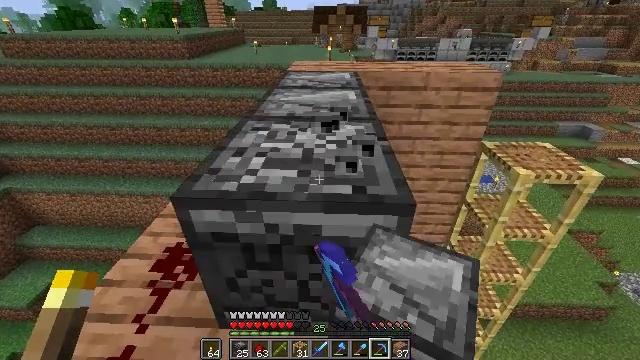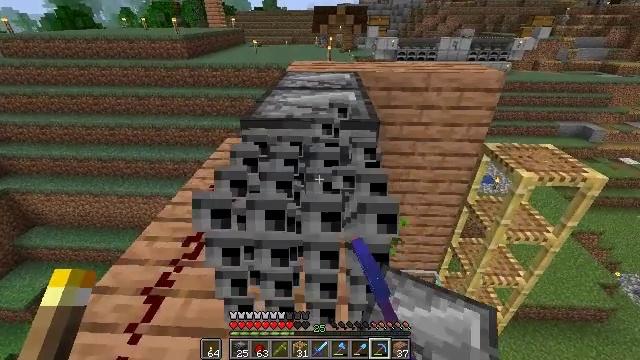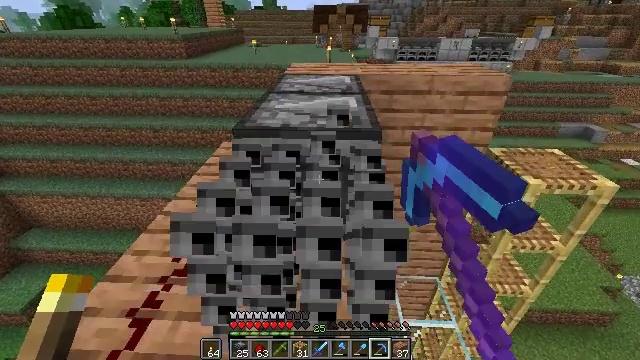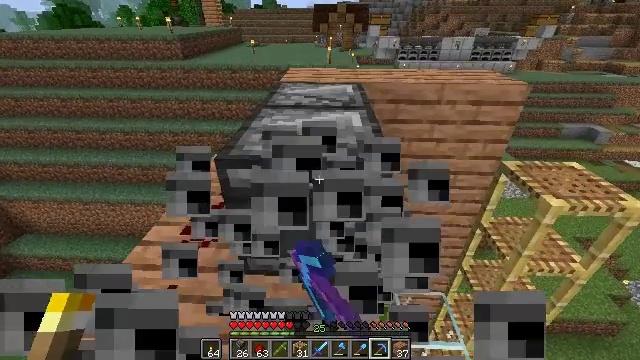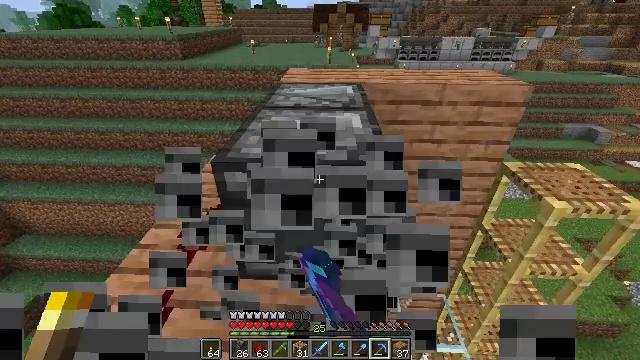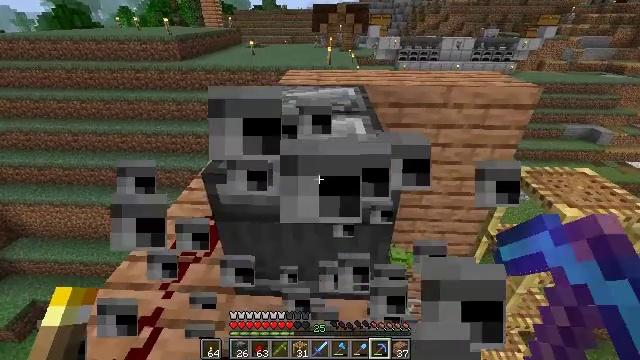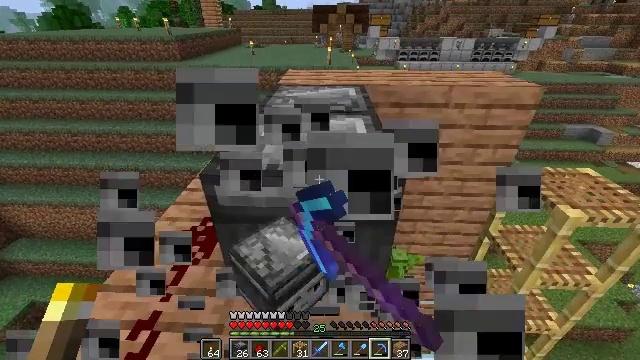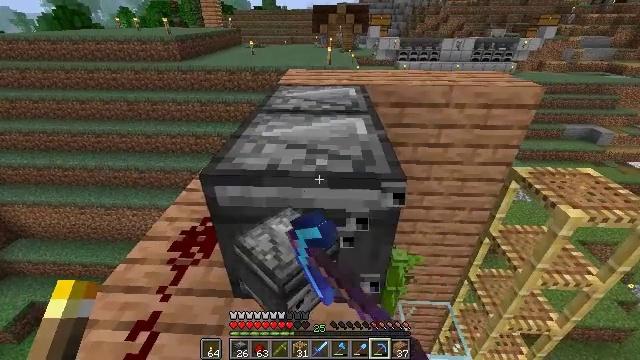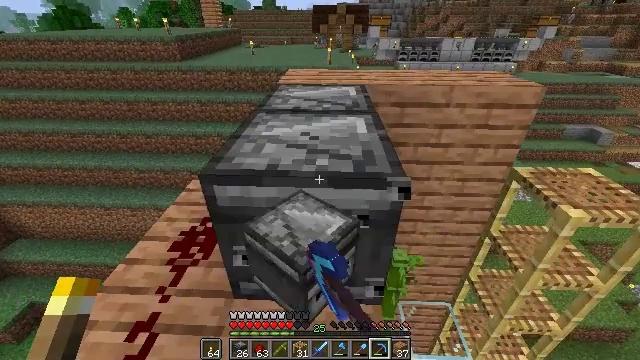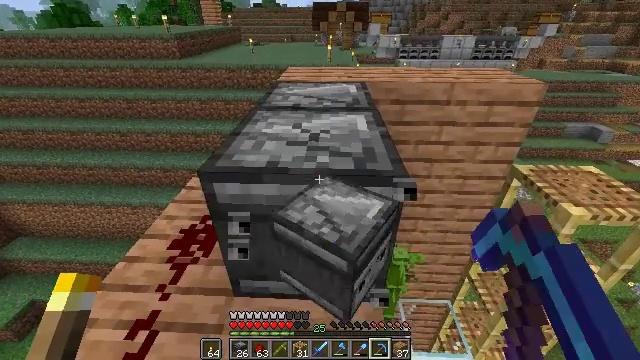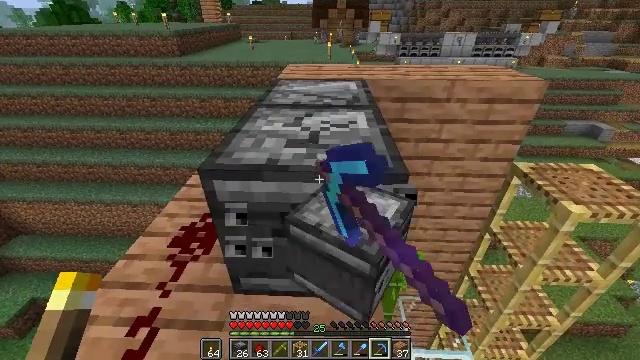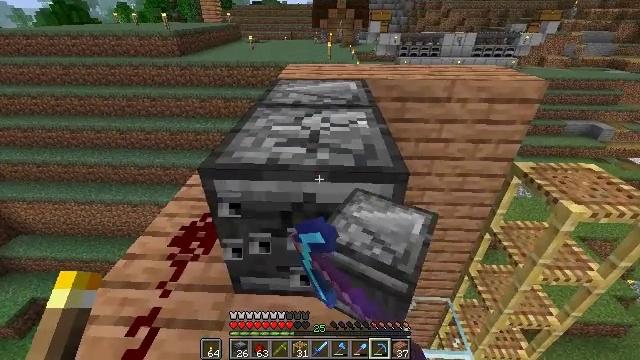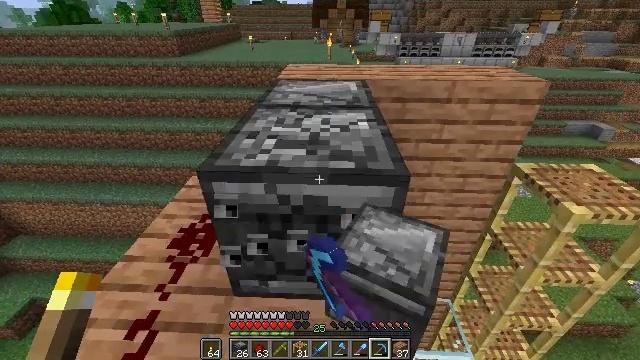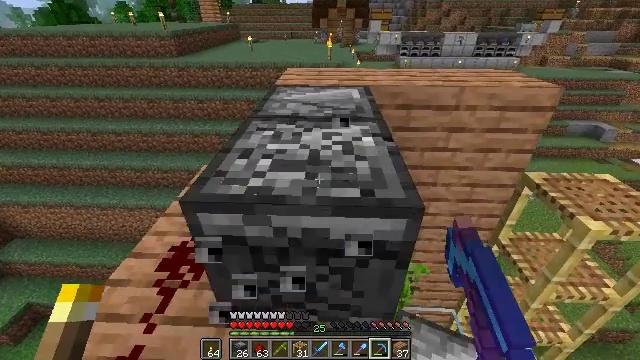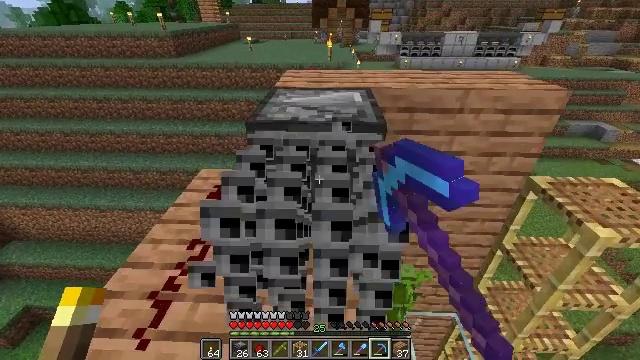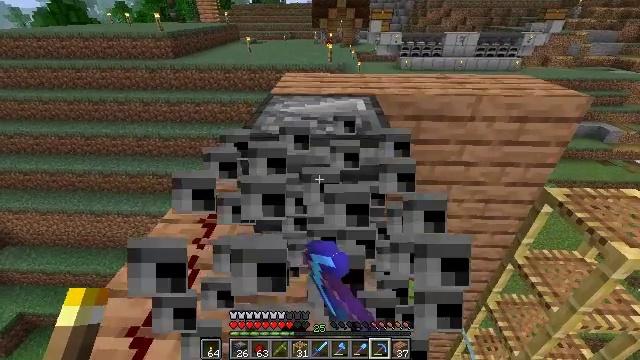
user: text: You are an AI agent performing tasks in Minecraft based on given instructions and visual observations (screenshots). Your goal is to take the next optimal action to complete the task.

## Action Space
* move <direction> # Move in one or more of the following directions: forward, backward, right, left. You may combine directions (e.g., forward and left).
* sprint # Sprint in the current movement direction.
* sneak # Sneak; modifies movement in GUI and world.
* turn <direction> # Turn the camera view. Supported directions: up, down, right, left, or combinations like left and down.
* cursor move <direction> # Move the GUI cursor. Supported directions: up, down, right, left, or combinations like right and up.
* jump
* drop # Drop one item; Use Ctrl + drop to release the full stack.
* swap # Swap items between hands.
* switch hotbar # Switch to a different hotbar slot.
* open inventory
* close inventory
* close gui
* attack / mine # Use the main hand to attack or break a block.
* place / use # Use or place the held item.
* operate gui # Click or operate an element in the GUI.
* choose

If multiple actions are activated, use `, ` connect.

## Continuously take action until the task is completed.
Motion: motion action
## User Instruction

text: Collect the observer.
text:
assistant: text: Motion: move forward, attack / mine
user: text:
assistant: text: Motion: move forward, attack / mine
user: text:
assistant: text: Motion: move forward, attack / mine
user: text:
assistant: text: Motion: attack / mine
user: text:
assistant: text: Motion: attack / mine
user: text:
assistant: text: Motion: attack / mine
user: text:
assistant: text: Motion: attack / mine
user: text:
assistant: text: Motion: attack / mine
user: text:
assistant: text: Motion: attack / mine
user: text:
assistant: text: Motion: attack / mine
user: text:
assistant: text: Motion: attack / mine
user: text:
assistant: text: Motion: move forward, attack / mine
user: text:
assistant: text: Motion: move forward, attack / mine
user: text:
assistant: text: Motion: move forward, attack / mine
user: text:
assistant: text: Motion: attack / mine
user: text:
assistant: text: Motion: attack / mine
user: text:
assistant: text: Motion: attack / mine
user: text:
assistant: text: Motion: attack / mine
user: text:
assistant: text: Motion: attack / mine
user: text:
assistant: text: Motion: attack / mine
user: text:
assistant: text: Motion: attack / mine
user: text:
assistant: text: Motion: attack / mine
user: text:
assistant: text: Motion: attack / mine
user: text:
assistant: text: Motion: attack / mine
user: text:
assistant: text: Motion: attack / mine
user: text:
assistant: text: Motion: attack / mine
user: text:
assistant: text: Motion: attack / mine
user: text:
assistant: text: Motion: attack / mine
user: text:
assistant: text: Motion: move forward, attack / mine
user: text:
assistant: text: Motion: move forward, attack / mine